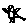
Label: bird